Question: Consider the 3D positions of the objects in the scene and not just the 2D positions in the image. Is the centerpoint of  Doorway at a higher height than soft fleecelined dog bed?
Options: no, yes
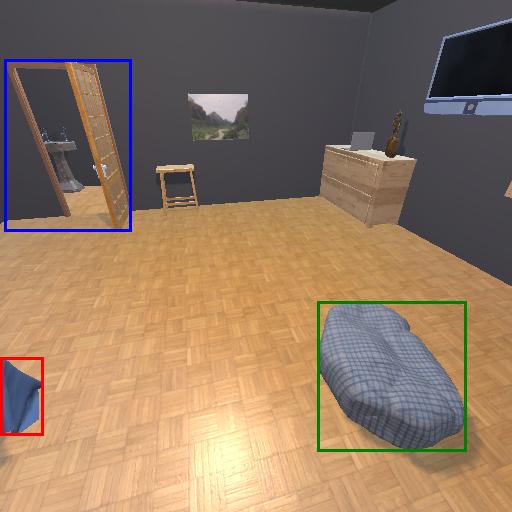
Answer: no